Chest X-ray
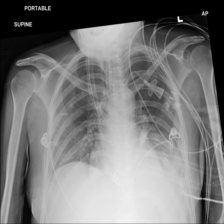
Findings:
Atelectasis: positive
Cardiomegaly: negative
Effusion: positive
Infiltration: negative
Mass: negative
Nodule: negative
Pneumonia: negative
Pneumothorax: negative
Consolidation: negative
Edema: negative
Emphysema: negative
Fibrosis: negative
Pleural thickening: negative
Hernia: negative